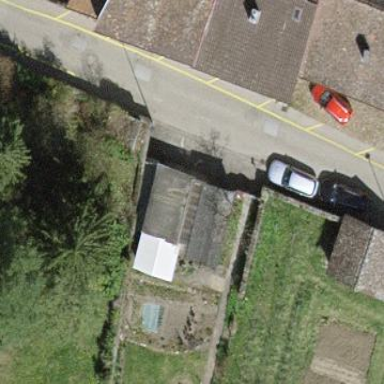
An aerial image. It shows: Group of garages.